Brain MRI, t2w sequence, axial 2D slice.
Patient: age 42, sex F, weight 78 kg, height 1.78 m
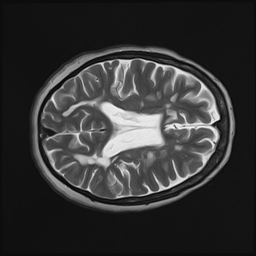